Question: I need some spinner help. I have three spinners, as seen in the XML screenshot I uploaded, that I need to be able to get values from for use in a formula. The formula is
MSF cost = 1000/(width/12*length) * Thickness
The values of width, length, and thickness are selectable in spinners of the same name.
I do not know, and have not found a good guide online, for being able to take the selected spinner value and put it into a variable to use in the above formula.
'''
public class Rotary extends Activity {
private double rollCost; // Entered Price of the Roll
private double thickness; // selected thickness
private double width; // selected width
private double length; // selected length
private double MSF; //square foot price
EditText total; // textbox to show total value
EditText rollPrice; //Textbox for entering price
Spinner slength;
Spinner swidth;
Spinner sthick;
@Override
protected void onCreate(Bundle savedInstanceState) {
super.onCreate(savedInstanceState);
setContentView(R.layout.activity_rotary);
rollPrice = (EditText) findViewById(R.id.RollPrice);
total = (EditText) findViewById(R.id.total);
sthick = (Spinner) findViewById(R.id.Thick_spinner);
swidth = (Spinner) findViewById(R.id.Width_spinner);
slength = (Spinner) findViewById(R.id.length_spinner);
//rollPrice.addTextChangedListener(rollPriceListener);
swidth = (Spinner) findViewById(R.id.Width_spinner);
sthick = (Spinner) findViewById(R.id.Thick_spinner);
slength = (Spinner) findViewById(R.id.length_spinner);
TextWatcher rollPriceListener = new TextWatcher(){
@Override
public void afterTextChanged(Editable arg0) {
// TODO Auto-generated method stub
}
@Override
public void beforeTextChanged(CharSequence arg0, int arg1, int arg2,
int arg3) {
// TODO Auto-generated method stub
}
@Override
public void onTextChanged(CharSequence arg0, int arg1, int arg2,
int arg3) {
try{
// Change the billBeforeTip to the new input
rollCost = Double.parseDouble(arg0.toString());
}
catch(NumberFormatException e){
rollCost = 0.0;
}
};
};
'''
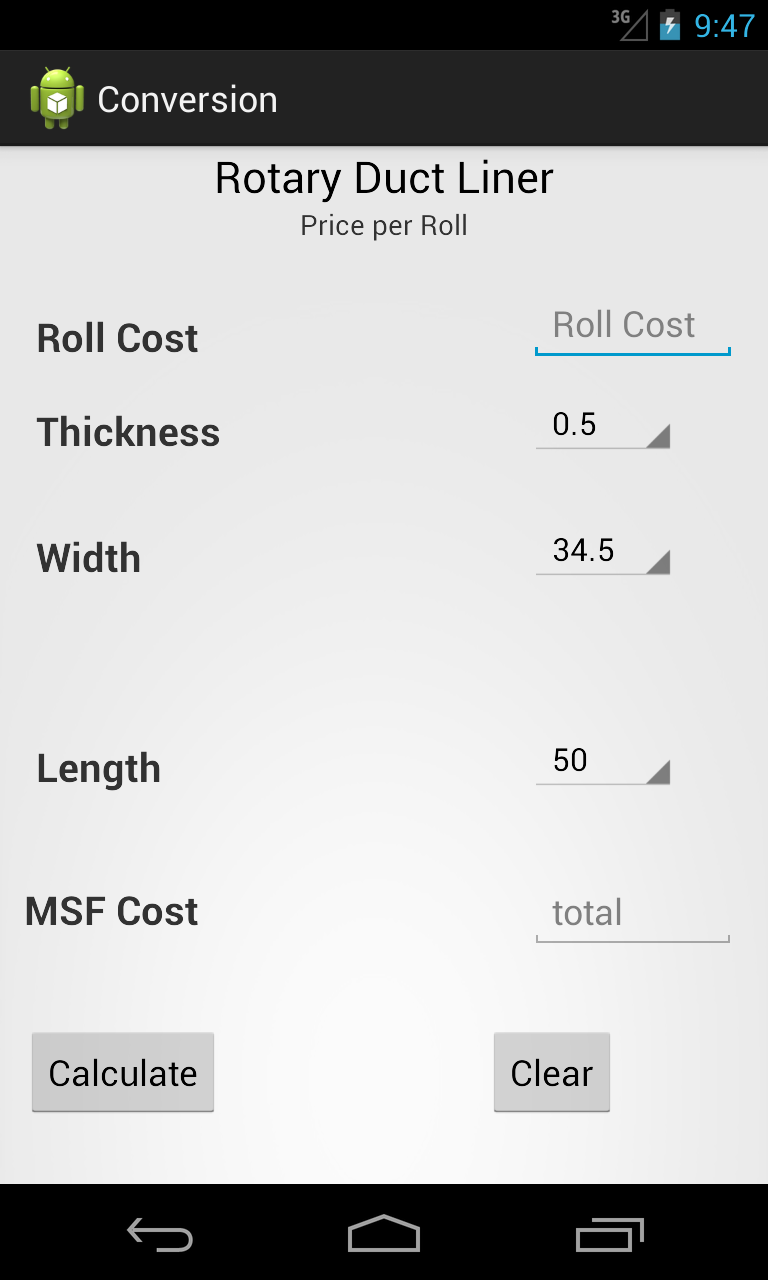
Answer: Write below line, when you want to get value from spinner:
'''
String value = YOUR_SPINNER.getSelectedItem().toString();
'''